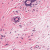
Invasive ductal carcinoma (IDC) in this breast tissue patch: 0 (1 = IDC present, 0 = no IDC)